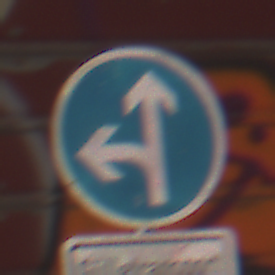
Verkehrszeichen: VorgeschriebeneFahrtrichtungGeradeausOderLinks
Zusatzzeichen unten: BesondereFahrzeugeUndTransportgueter12
Umgebung: Outdoor, Urban
Tageszeit: MorningAfternoon
Wetter: Clear
Licht: Natural
Jahreszeit: NotSpecified
Kontrast: MediumContrast